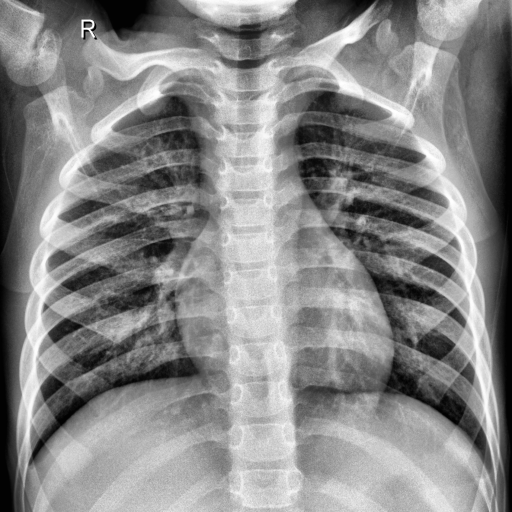
Finding: NORMAL